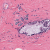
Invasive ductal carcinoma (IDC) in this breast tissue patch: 0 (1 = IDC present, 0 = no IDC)